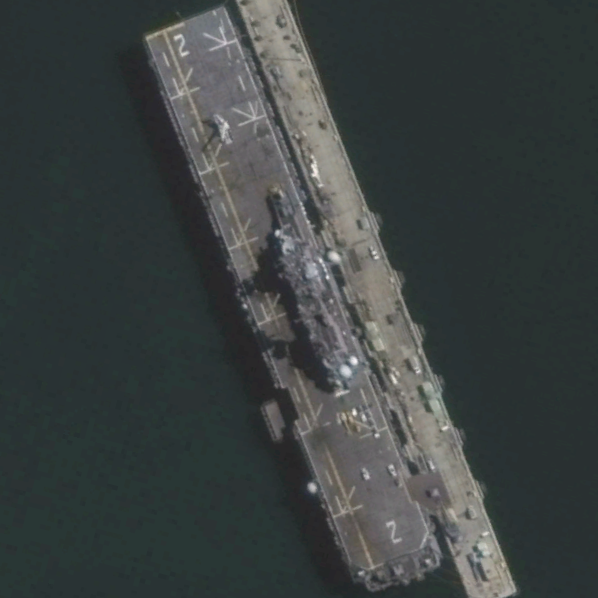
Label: assault